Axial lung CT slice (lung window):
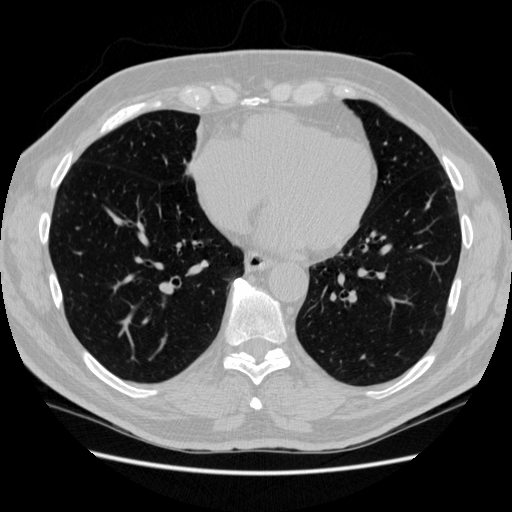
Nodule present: no